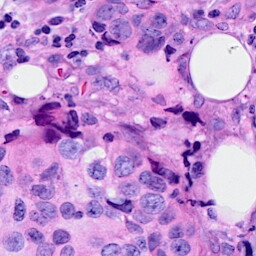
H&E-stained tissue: Breast